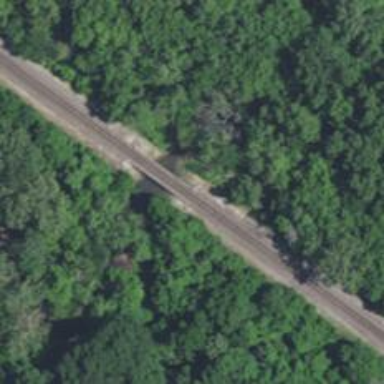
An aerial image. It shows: Railway bridge.